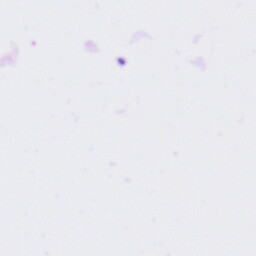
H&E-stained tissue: Tonsil